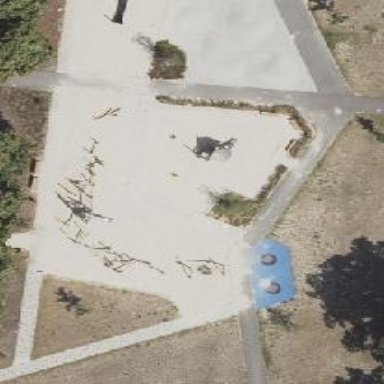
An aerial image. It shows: Playground with playhouse.